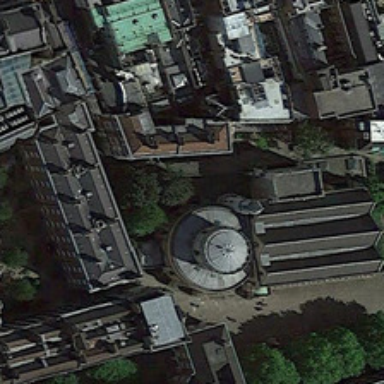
There is a church with round roof and three long pitched roofs near some square buildings .